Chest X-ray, PA view. Patient: 48 years old, sex M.
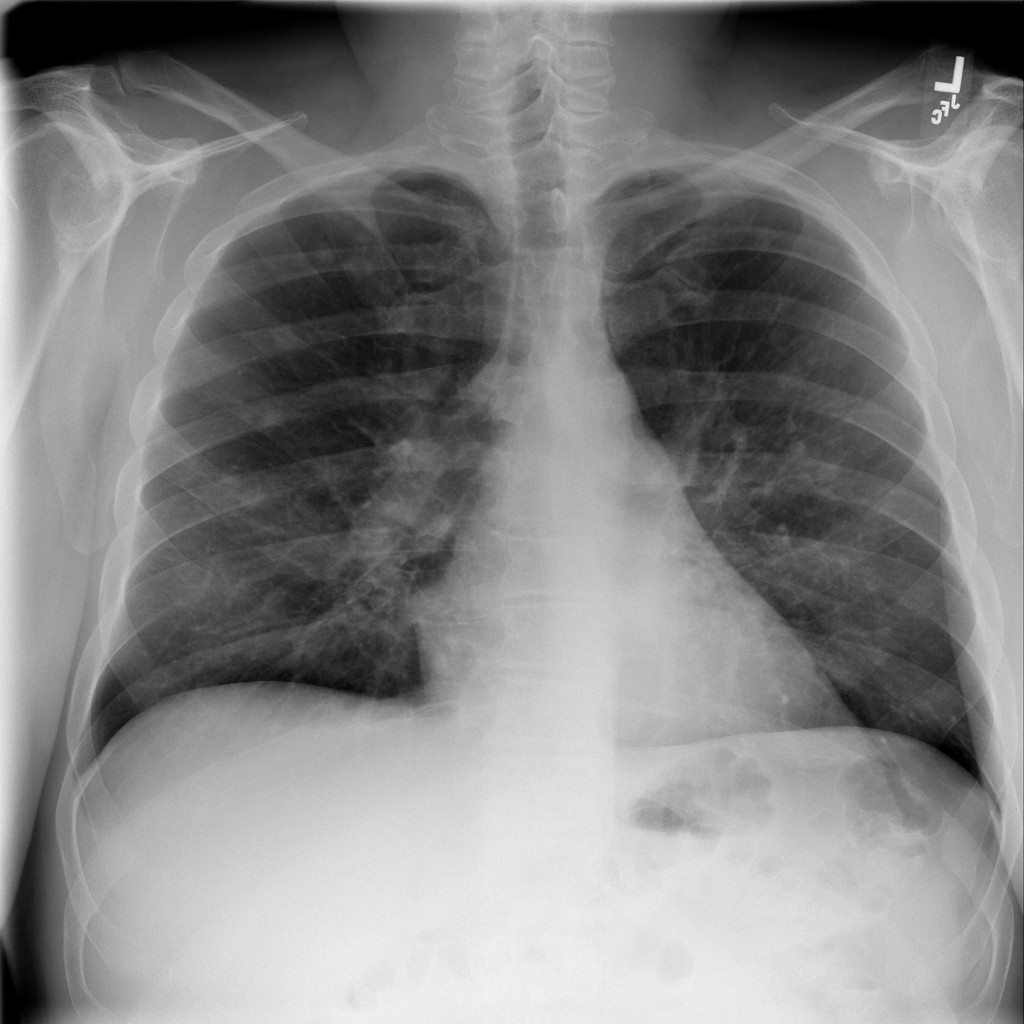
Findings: Nodule